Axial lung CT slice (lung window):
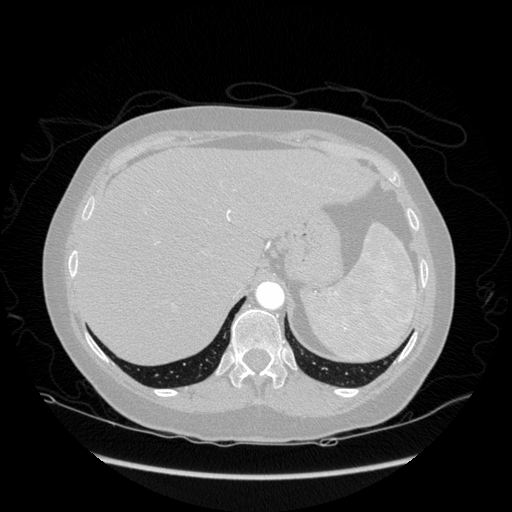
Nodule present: no